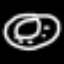
Label: donut